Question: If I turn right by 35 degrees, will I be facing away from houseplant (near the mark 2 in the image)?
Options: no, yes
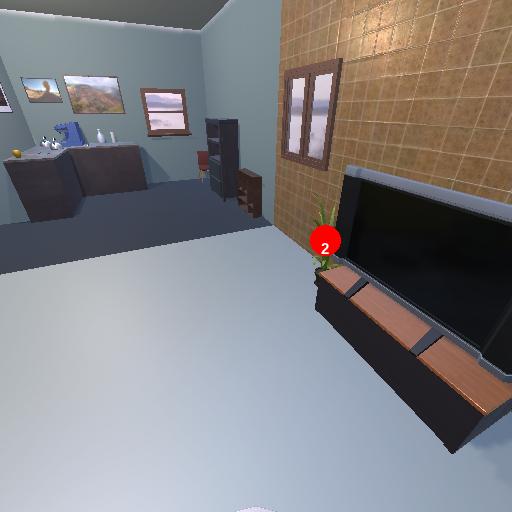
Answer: no